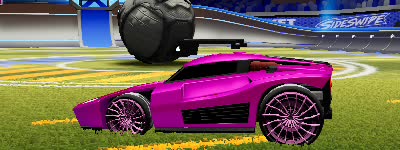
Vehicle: breakout